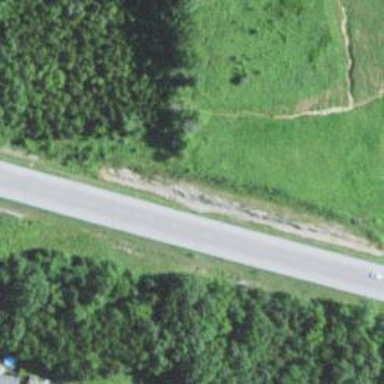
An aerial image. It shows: Asphalt road classified as trunk highway.